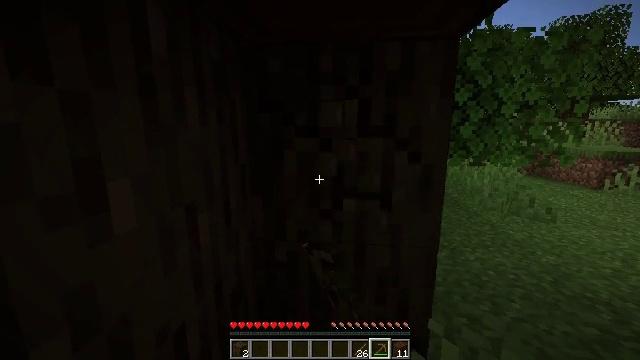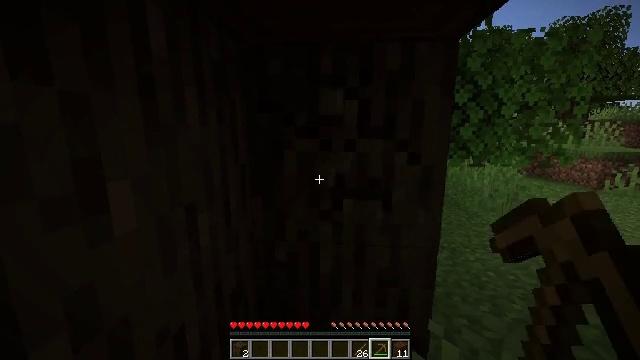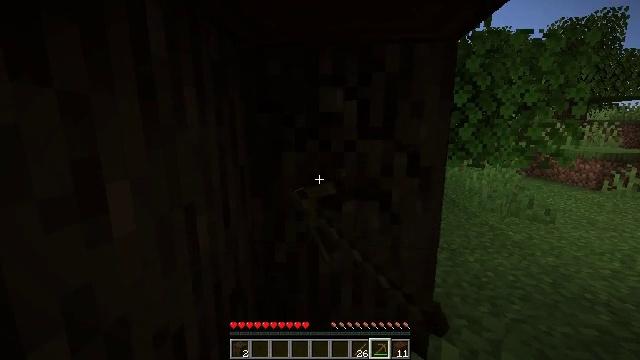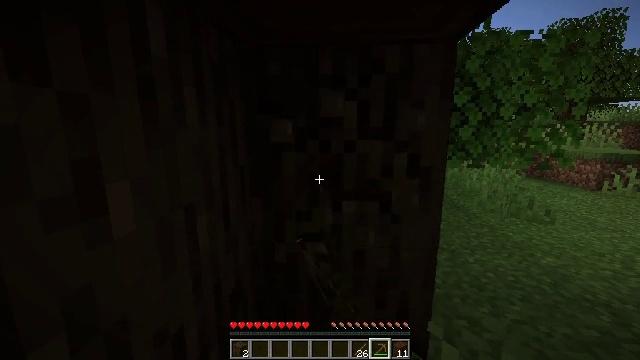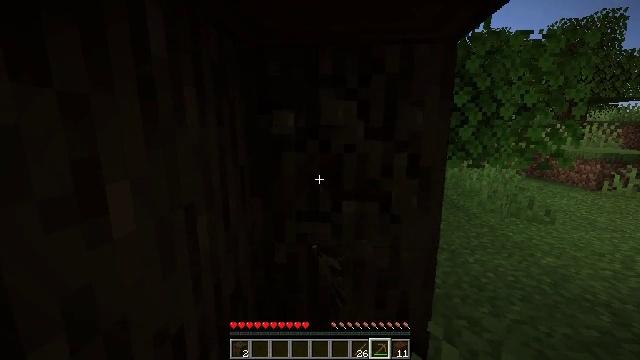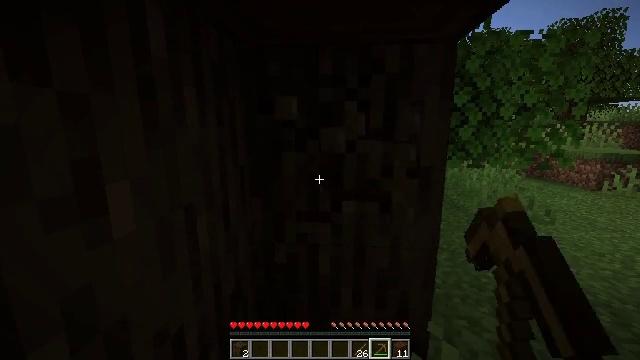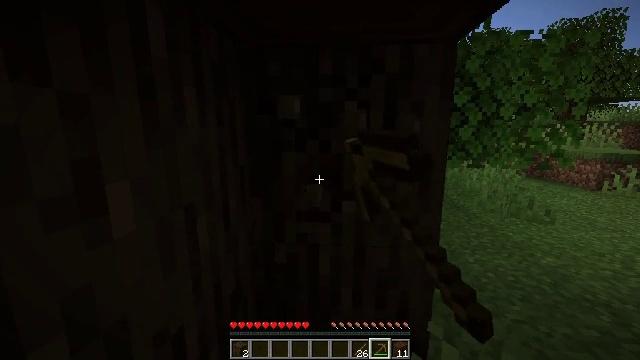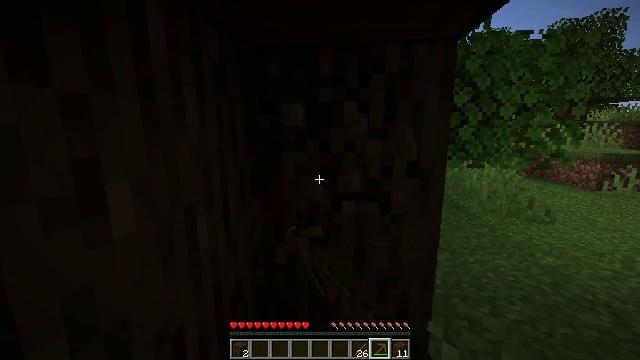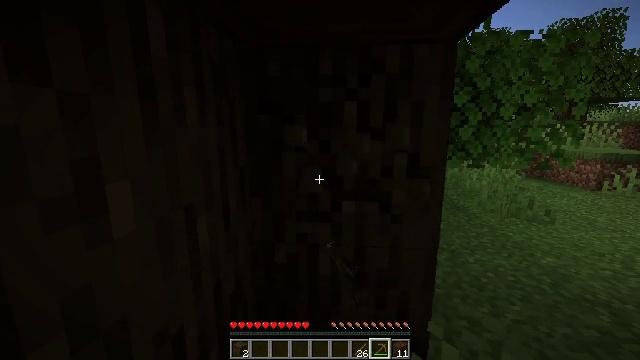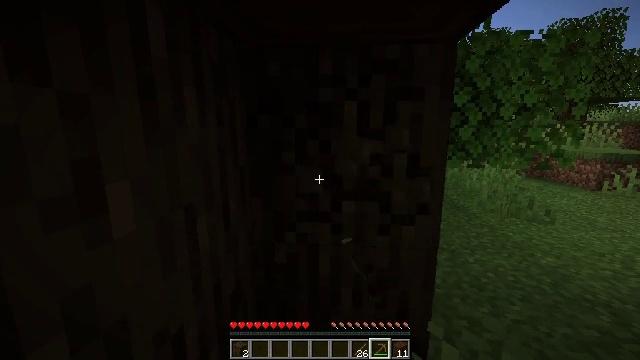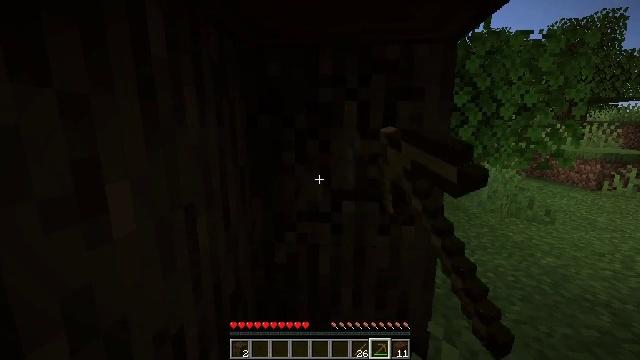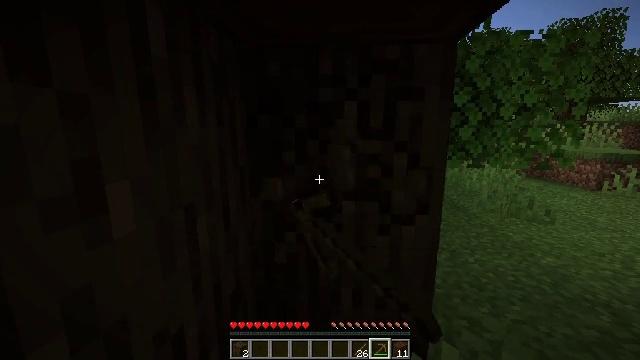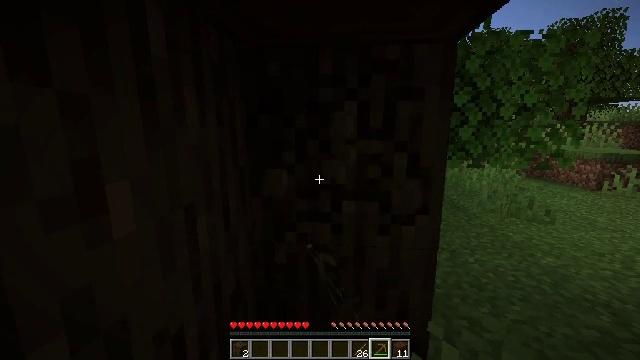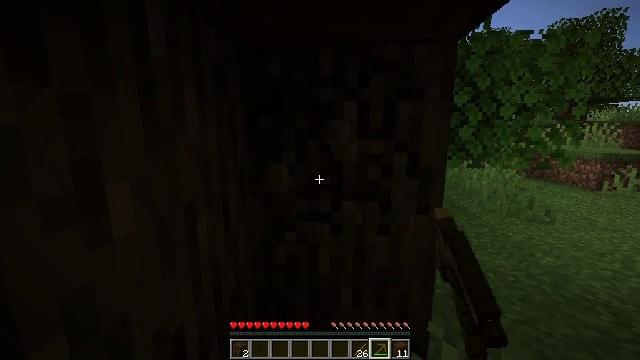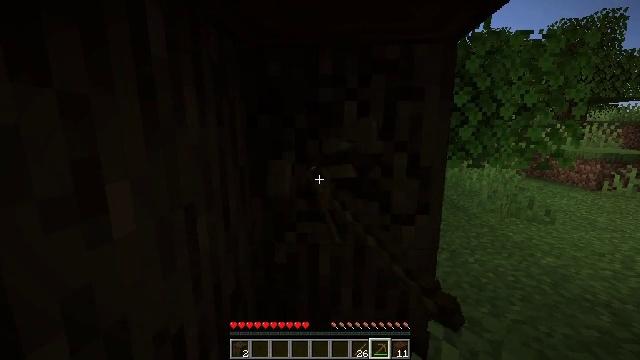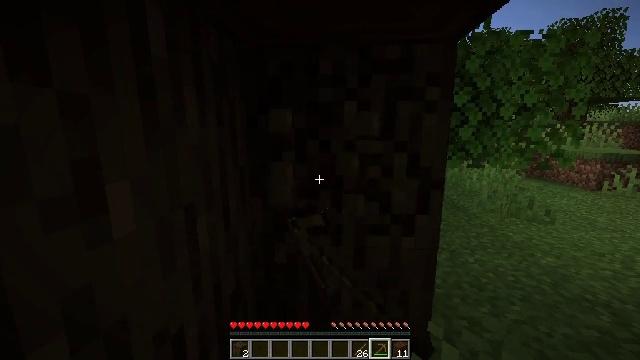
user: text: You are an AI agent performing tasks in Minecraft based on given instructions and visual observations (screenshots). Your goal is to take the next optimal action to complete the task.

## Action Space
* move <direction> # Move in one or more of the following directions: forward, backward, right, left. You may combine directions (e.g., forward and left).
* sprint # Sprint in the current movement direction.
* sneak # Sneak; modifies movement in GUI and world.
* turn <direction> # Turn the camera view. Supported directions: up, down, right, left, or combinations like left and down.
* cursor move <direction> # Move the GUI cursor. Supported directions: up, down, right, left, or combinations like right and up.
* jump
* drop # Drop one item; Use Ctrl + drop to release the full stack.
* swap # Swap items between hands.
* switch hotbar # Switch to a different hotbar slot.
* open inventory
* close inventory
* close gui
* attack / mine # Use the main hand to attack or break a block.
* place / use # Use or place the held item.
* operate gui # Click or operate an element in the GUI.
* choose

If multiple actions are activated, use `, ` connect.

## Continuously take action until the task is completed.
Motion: motion action
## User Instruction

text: Gather dark oak log for crafting.
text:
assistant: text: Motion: attack / mine
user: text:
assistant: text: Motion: attack / mine
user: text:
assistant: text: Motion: attack / mine
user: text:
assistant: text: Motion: attack / mine
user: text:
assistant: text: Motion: attack / mine
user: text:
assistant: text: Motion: attack / mine
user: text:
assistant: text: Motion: attack / mine
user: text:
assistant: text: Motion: attack / mine
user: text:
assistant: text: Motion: attack / mine
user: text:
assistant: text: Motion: attack / mine
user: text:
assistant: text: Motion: attack / mine
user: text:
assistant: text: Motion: attack / mine
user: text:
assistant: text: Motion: attack / mine
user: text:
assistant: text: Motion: attack / mine
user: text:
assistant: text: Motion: attack / mine
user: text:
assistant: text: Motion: attack / mine
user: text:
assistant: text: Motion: attack / mine
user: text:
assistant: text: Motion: attack / mine
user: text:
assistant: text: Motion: attack / mine
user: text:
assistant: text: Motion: attack / mine
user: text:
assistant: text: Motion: attack / mine
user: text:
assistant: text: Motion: attack / mine
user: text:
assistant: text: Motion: attack / mine
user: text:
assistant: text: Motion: attack / mine
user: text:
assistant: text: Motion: attack / mine
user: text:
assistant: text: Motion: attack / mine
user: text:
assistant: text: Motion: attack / mine
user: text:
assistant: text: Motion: attack / mine
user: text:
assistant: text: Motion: attack / mine
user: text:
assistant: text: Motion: attack / mine